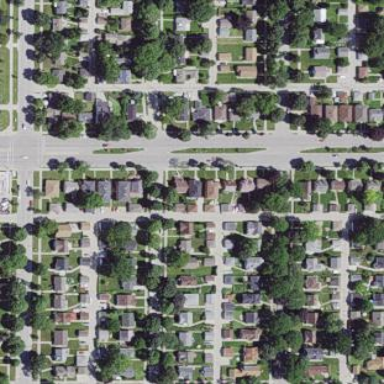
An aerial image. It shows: Sidewalk.